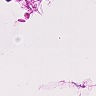
Metastatic tissue present: no